Question: I have a radgrid which have 3 detail tables in same level.
It works , but when I changed to all 3 detail tables shows up at the same place, text stacking over. And only last detail tables header showing.
For example: :

What can I do to resolve this issue? This page has to support both IE 9 and IE 9 Compatibility Mode.
Is there anything like detail table order?
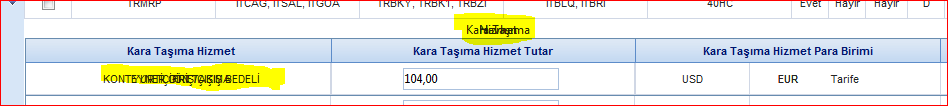
Answer: I solved the issue.
It was because the following property. I removed it and grid appeared as expected.
'''
RadGrid1.HorizontalAlign="Right";
'''